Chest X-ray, PA view. Patient: 29 years old, sex F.
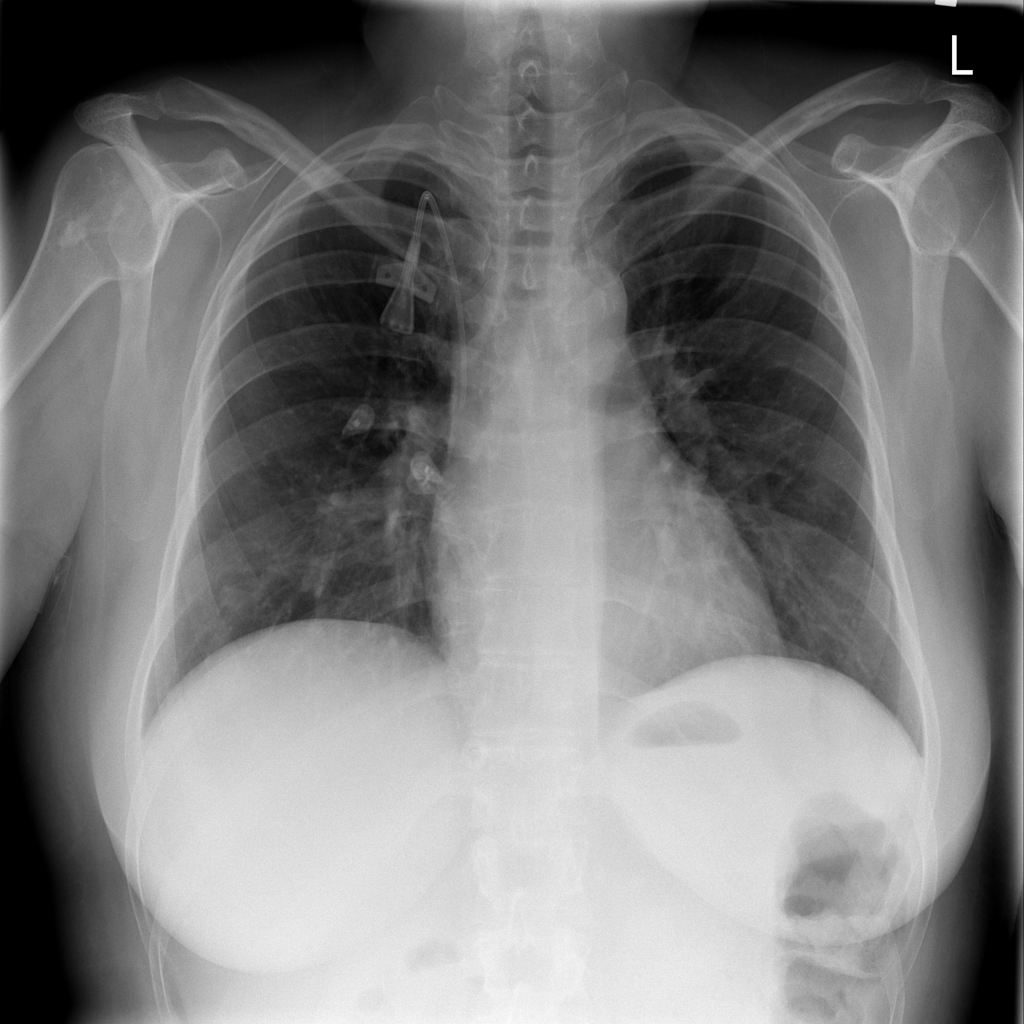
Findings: No Finding